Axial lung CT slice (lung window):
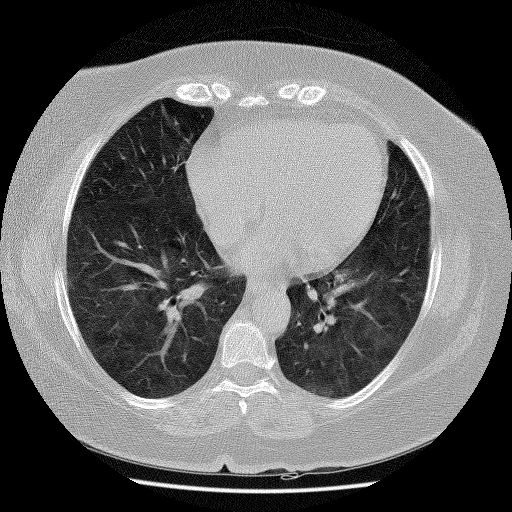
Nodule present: no